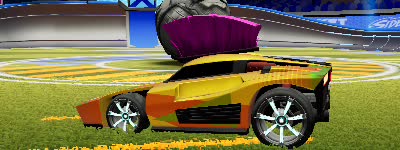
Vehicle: breakout